Question: I'm trying to get TB3 integrated with DataTables as <URL> show but I can't get it at all as you may see on the attached pic.

What's not working? The select element hasn't TB class applied, also the same with search box and finally the previous|next buttons. The only thing I do it here is add the <URL> styles, the rest is a common TB3 table markup:
'''
<table class="table table-striped table-hover table-condensed" id="dataTable">
<thead>
<tr>
<th></th>
<th>Tipo de Tramite</th>
<th>No. Solicitud</th>
<th>Tipo de Solicitud</th>
<th>Estado</th>
<th>Fecha</th>
<th>Acciones</th>
</tr>
</thead>
<tbody>
... something goes here
</tbody>
</table>
'''
If I debug the page through Chrome I can see this errors in the console:
> Uncaught TypeError: Cannot read property 'pageButton' of undefined dataTables.bootstrap.js:38
Is the <URL> outdated or I'm missing something here? Any help or advice?
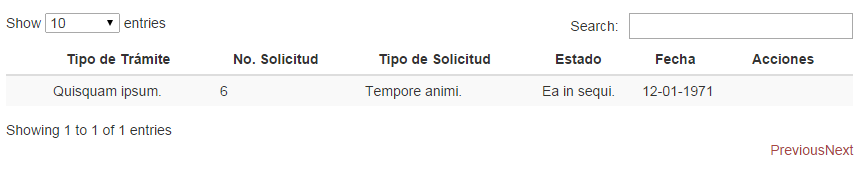
Answer: Seems like this was an issue affecting the release from around the <URL>
The link you are using is a very specific version of the dataTables plugin, which was breaking the pagination.
You will want to use the links referenced on the Datatable CDN page - rather than ones you may have found on example code page:
<URL>
For reference the <URL> is:
<URL>
<URL>